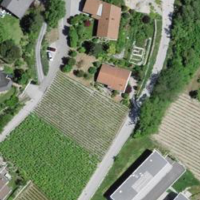
EUNIS habitat code: 40
Species observed at this site:
Juglans regia
Aegopodium podagraria